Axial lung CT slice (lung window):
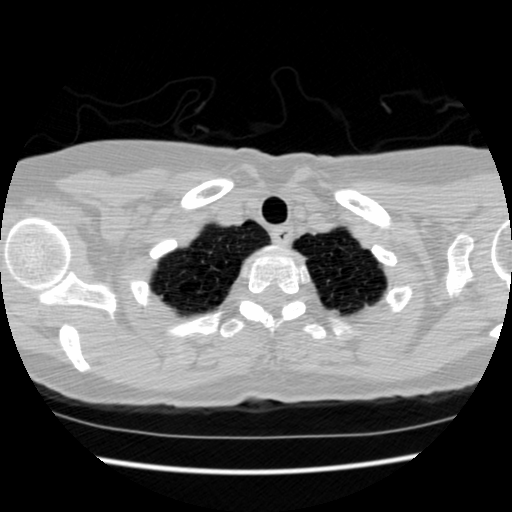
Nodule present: no